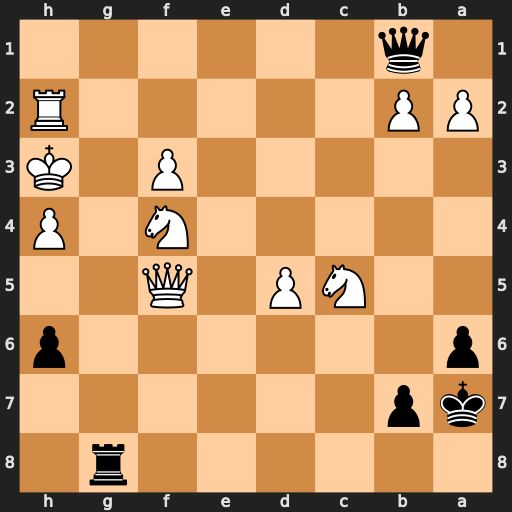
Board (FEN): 6r1/kp6/p6p/2NP1Q2/5N1P/5P1K/PP5R/1q6
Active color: b
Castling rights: -
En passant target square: -
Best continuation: Qxf5#